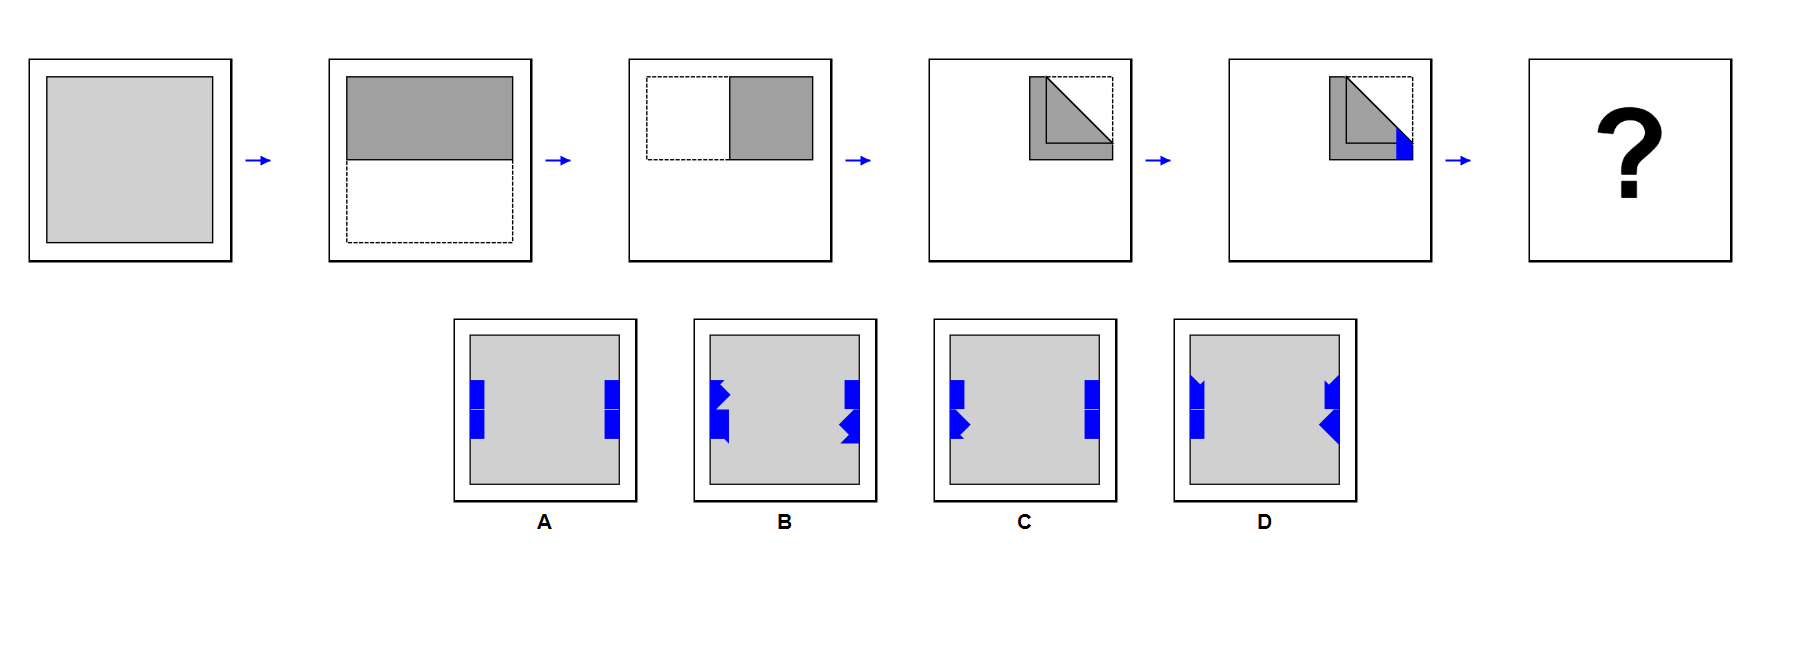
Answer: A